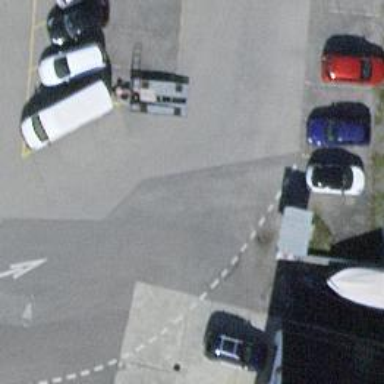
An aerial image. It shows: Road serving as parking aisle.